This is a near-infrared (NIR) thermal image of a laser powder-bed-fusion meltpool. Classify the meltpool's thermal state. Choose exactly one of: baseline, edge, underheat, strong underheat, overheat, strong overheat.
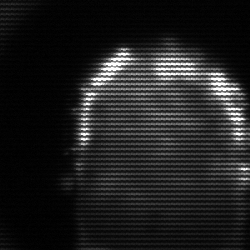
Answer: baseline